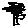
Label: tree